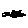
Label: zigzag